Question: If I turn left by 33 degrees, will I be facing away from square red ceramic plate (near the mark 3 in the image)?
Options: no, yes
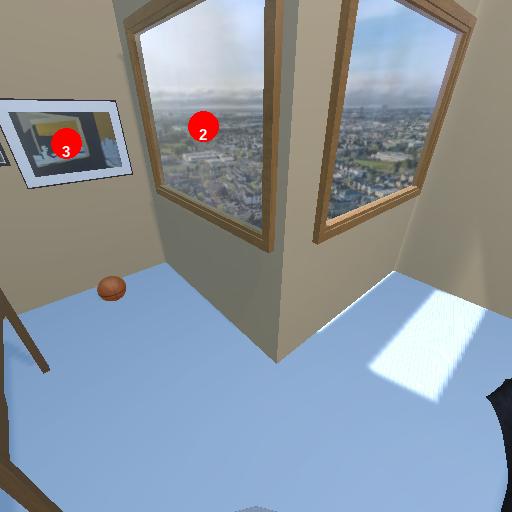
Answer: no